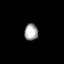
Tissue: lung
Cell type: Endothelial cells
Senescence score: 0.6268
Nuclear area (px): 221
Mean DAPI intensity: 165.339